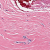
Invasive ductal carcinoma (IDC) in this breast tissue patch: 0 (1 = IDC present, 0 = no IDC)